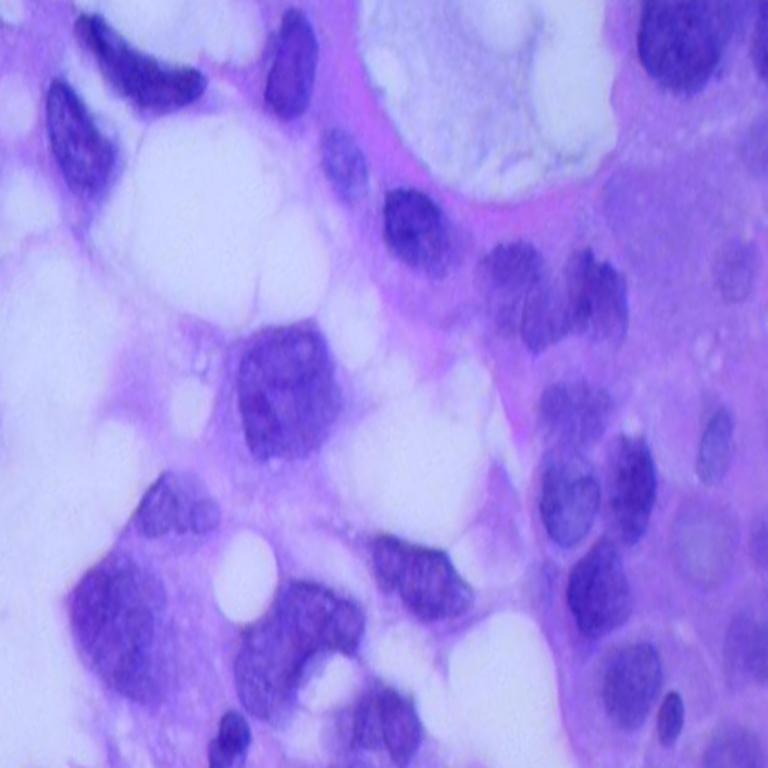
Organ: lung
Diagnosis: adenocarcinomas